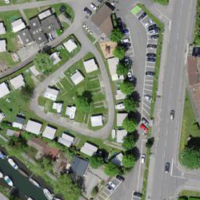
EUNIS habitat code: 54
Species observed at this site:
Euonymus europaeus
Ajuga reptans
Mergus merganser